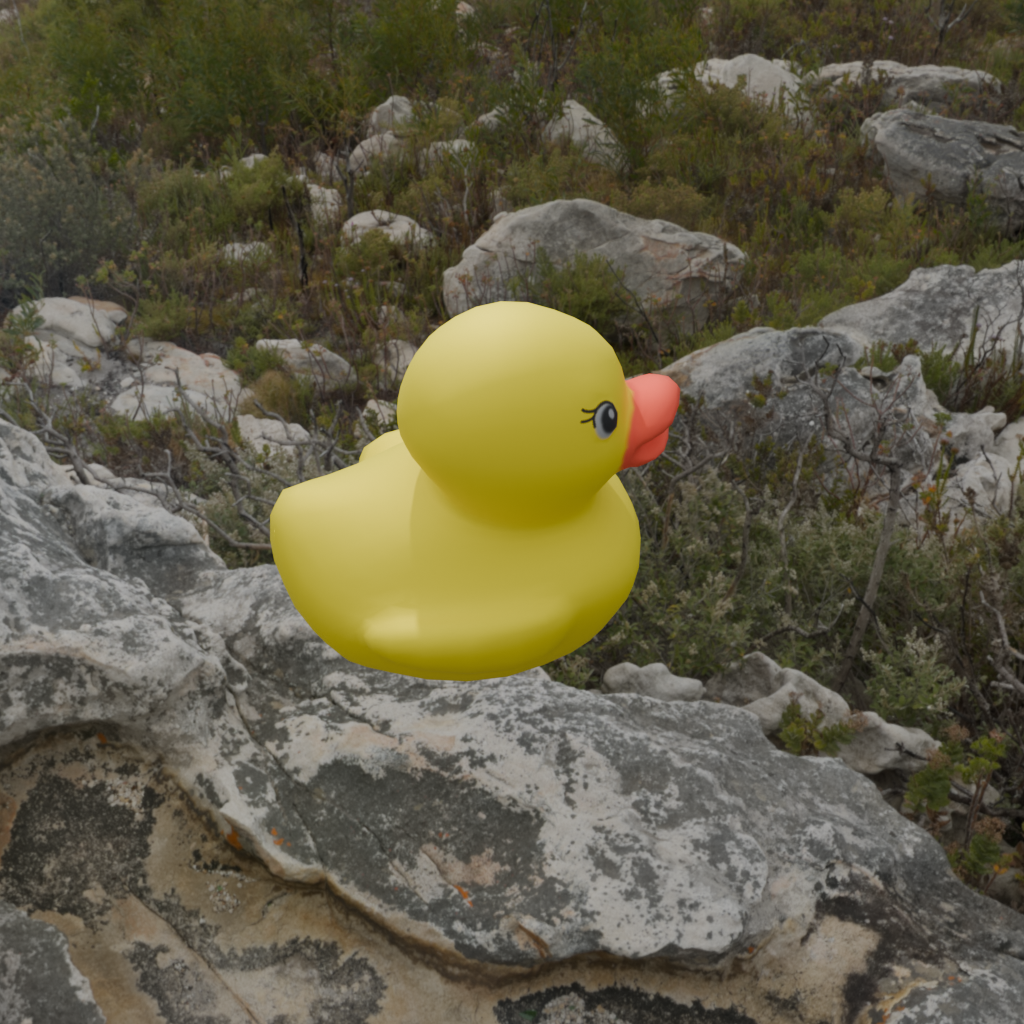
an image of a yellow rubber duck seen from <right> rocky landscape with a cloudy view of the sea.